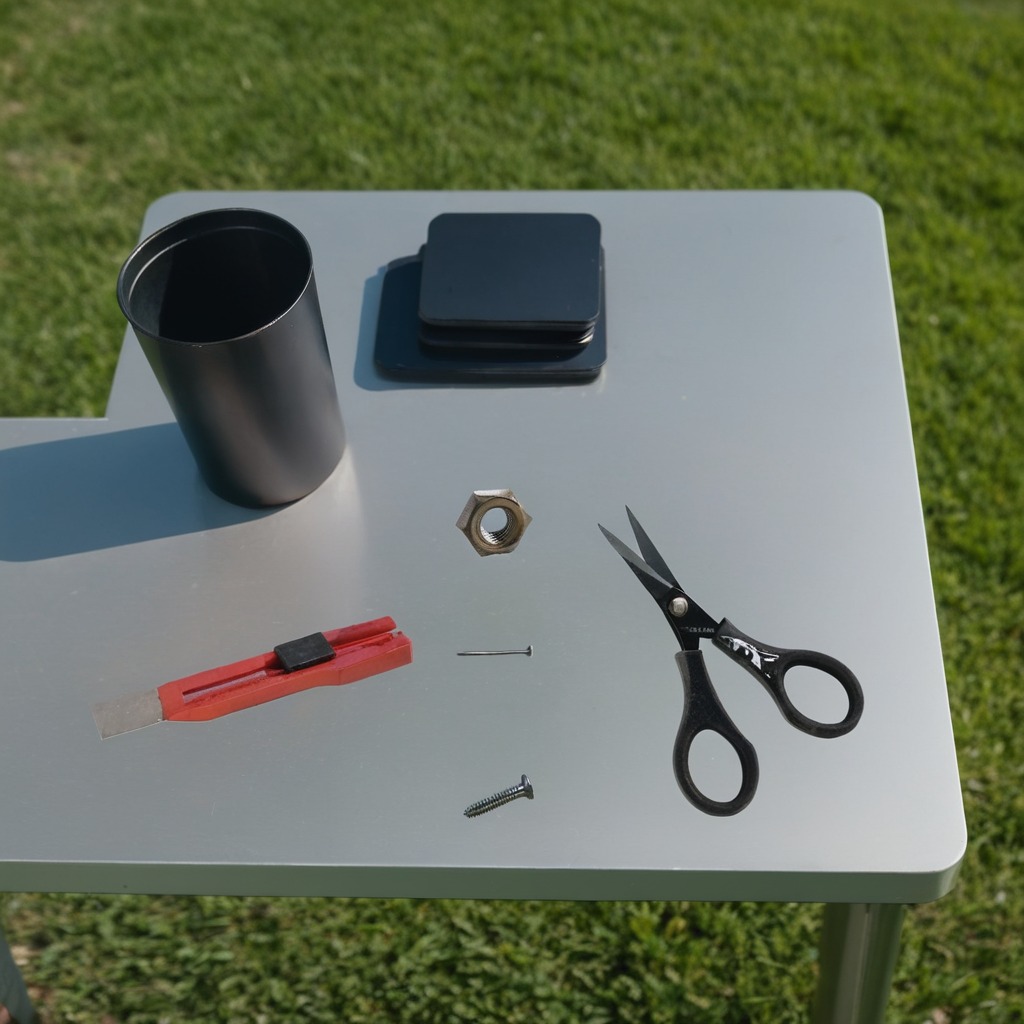
A utility knife, a metal machine screw, an iron nail, a pair of scissors, and a metal nut are lying on the textured surface.